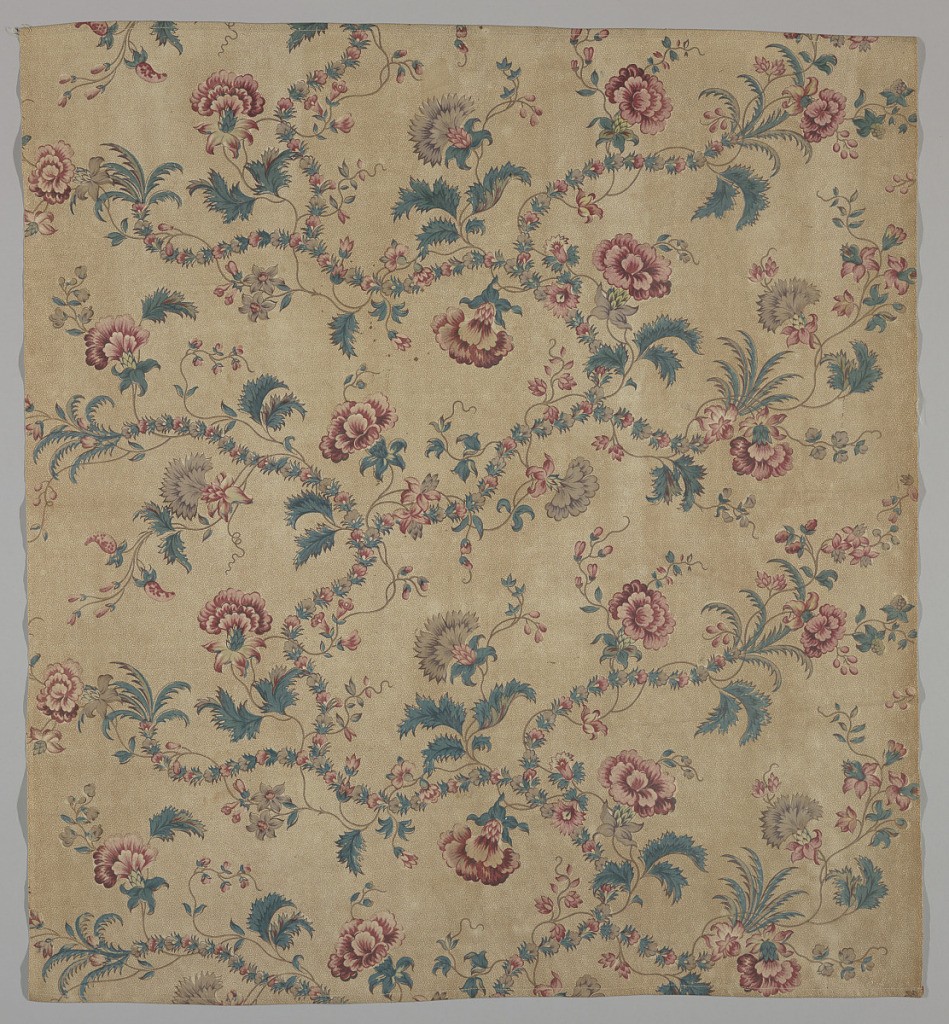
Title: Textile
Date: ca. 1820
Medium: cotton Technique: roller and block printed
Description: Meandering vine pattern with floral springs in red, blue and light brown on a beige ground.